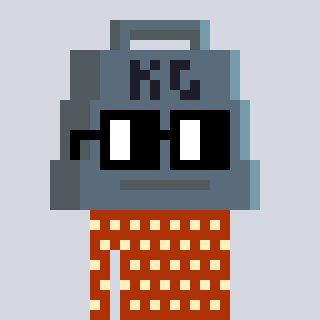
a pixel art character with square black glasses, a weight-shaped head and a hotbrown-colored body on a cool background